Question: There are two tables in my Database
1. project - project_id (Nvarchar) , client_id (Nvarchar)
2. client - id (int), name (Nvarchar)
Dependency- project.project_id=client .id
I want to create random column that display the client_name(comma seperated) which is stored in Client table where client_id from project is depends on the id of Client table.
Here is a table and expected results-
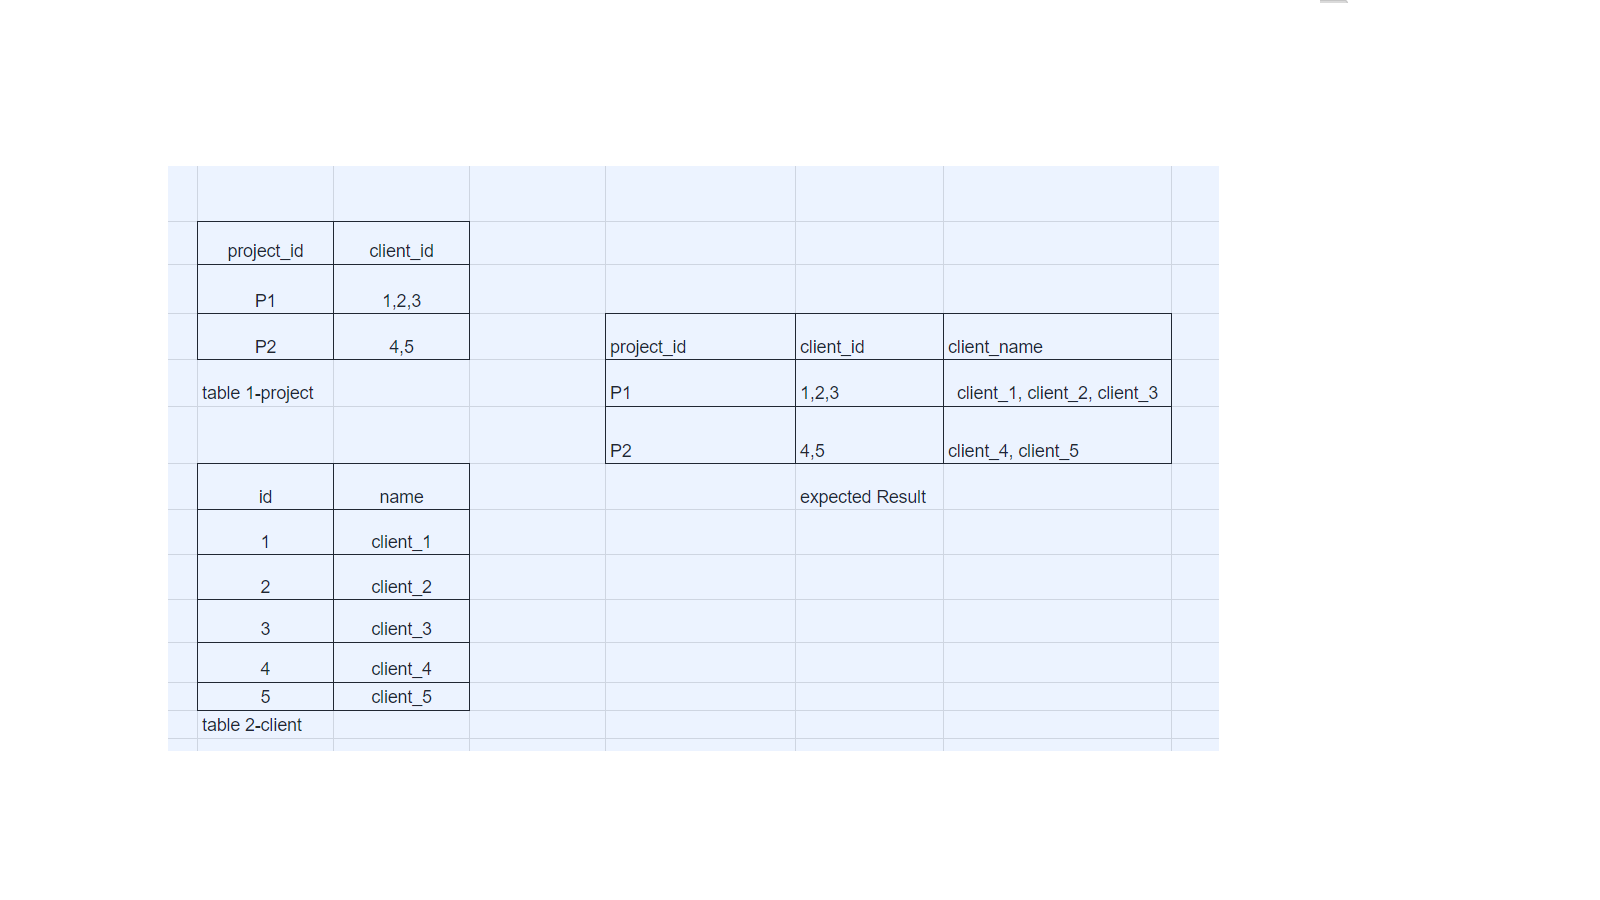
Answer: '''
Try this Code
SELECT a.project_id, a.client_id,
(
select ', '+co.name
from Client as co
where ','+a.client_id+',' like '%,'+CONVERT(NVARCHAR,co.id)+',%'
for xml path(''), type
).value('substring(text()[1], 2)', 'varchar(max)') as client_name
from project as a
'''